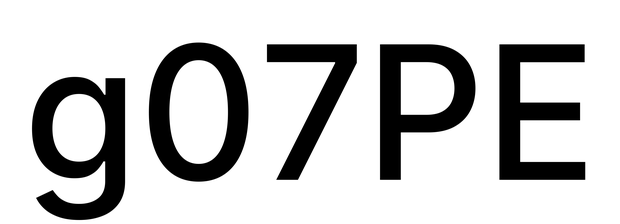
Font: Inter_Medium